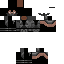
A male skeleton skin with dark skin, wearing brown helmet dressed in a black armor chest and black pants, featuring a closed mouth.